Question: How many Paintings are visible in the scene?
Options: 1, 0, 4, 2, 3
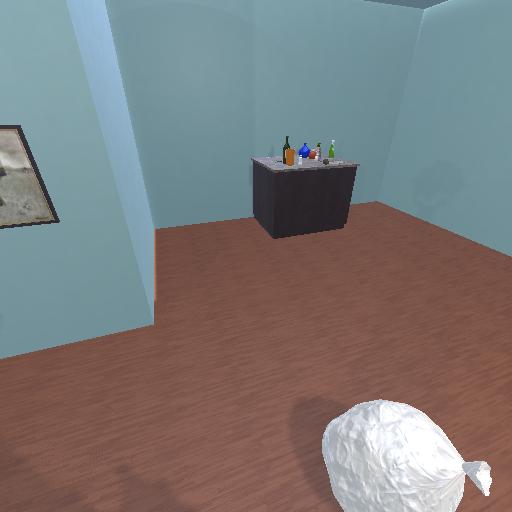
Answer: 1